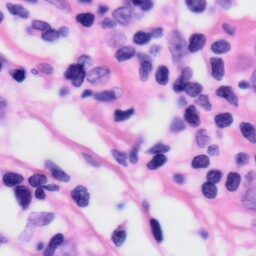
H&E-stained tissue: Skin